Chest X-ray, PA view. Patient: 66 years old, sex M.
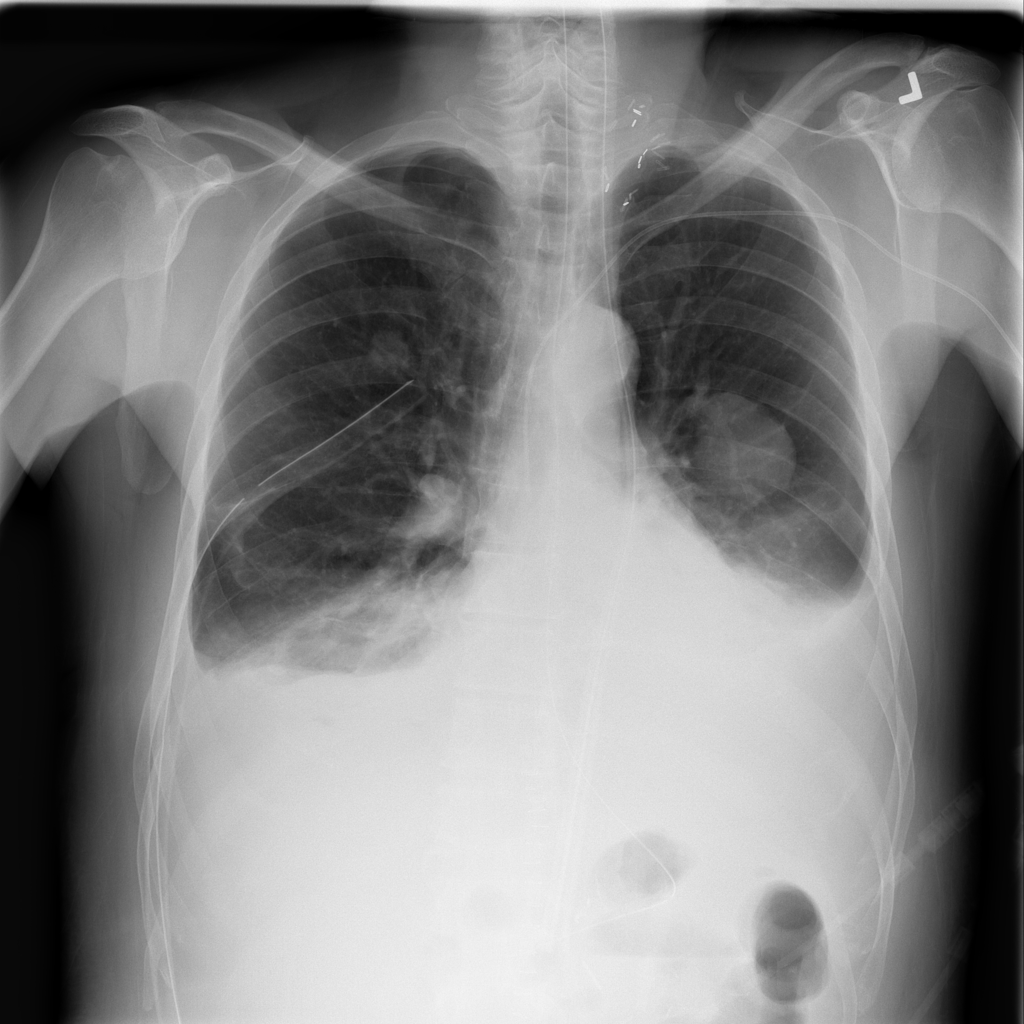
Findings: Atelectasis, Effusion